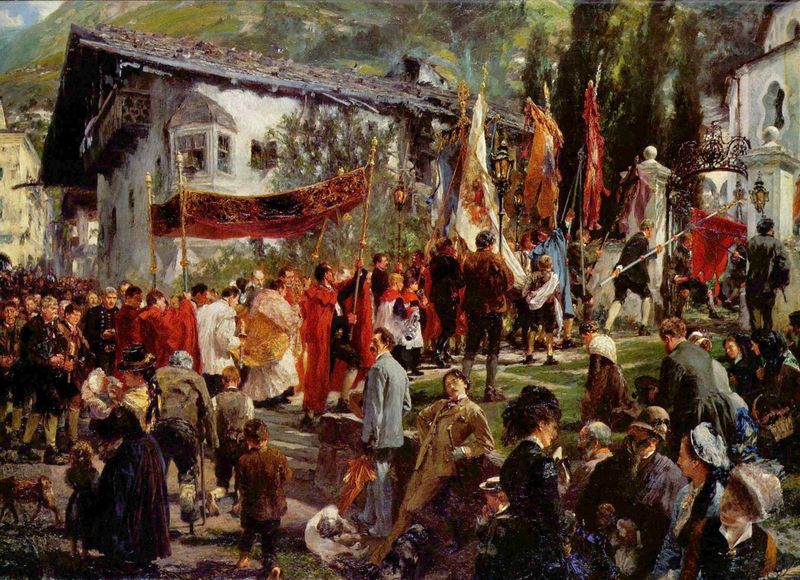
Titel: Fronleichnamsprozession in Hofgastein
Künstler: Adolph Menzel
Standort: München
Institution: Neue Pinakothek
Schlagwörter: baum, blau, feuer, gemälde, himmel, mann, weiß, frauen, gelb, grün, impressionismus, landschaft, menschen, ocker, sitzen, braun, bunt, fenster, frau, holz, hüte, kleid, lampe, licht, männer, nase, orange, schwarz, dach, gebäude, gras, haus, hund, rasen, regenschirm, rot, schirm, sonnenschirm, tiere, weg, wiese, beige, fest, anzug, feier, barock, halten, historie, samt, stehen, stein, tragen, portrait, schauen, öl, häuser, pappeln, gehen, kirche, pastos, sonne, haare, kind, rosa, wald, bauern, genre, kinder, garten, balkon, liegen, fahnen, fassade, fahne, berge, gebirge, zug, dorf, mauer, lila, violett, markt, treiben, luft, könig, menzel, frühling, tor, erker, schmiedeeisen, stangen, bayern, religion, alpen, draußen, friedhof, menschenmenge, pfarrer, has, dandy, dorfkirche, krönung, meßdiener, ministranten, monstranz, priester, bauernhaus, kapelle, historismus, trachten, baldachin, geistliche, prozession, umzug, gaube, fröhlich, kniebundhose, flaggen, kirchlich, wess, ornat, schindeldach, zelt, lirche, ehrung, kirchweih, standarten, volksfest, heiligenstatue, krücken, fronleichnam, weihe, flirten, hochhalten, inder, faruen, festival, transparente, teilnehmer, alufen, fronleichnamsprozession, hochwürden, frohnleichnahm, kriek, verbrenunge, erwachesene